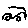
Label: car